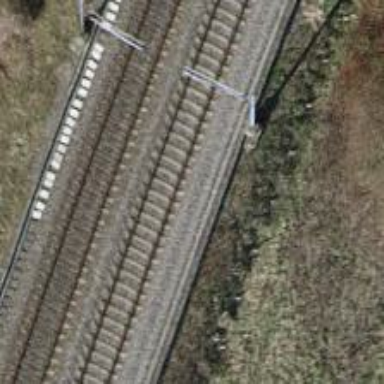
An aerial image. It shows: Railway signal.